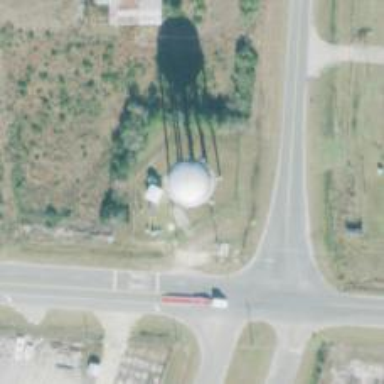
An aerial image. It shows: Water tower that is man-made.